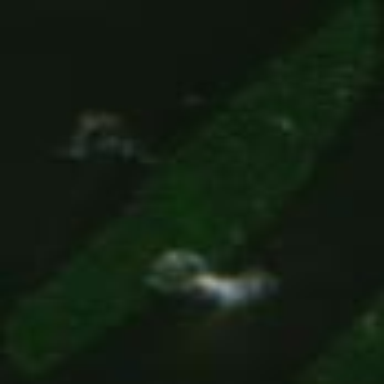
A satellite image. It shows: Islet.